Question: Code to Display Fibonacci Series:
'''
import java.io.*;
class fibo
{
public static void main(String args[])
{
int a=0,b=1,c;
int n=Integer.parseInt(args[0]);
System.out.println("Fibonaci Series: ");
System.out.println(a);
System.out.println(b);
for(int i=0;i<n-2;i++)
{
c=a+b;
a=b;
b=c;
System.out.println(c);
}
}
}
'''
Output in CMD:
Code Gets Executed But Fibonacci Series is not Displayed:

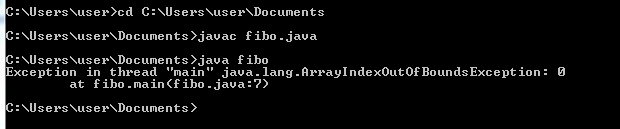
Answer: In this line
int n=Integer.parseInt(args[0]);
you are trying to read command line first argument but you are not passing any argument in the command line.
Try something like
$ java fibo 30